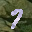
Label: 7